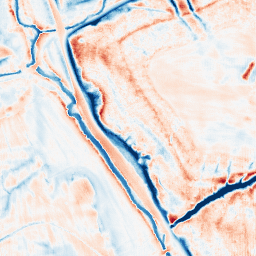
Category: trend_removal
Decomposition family: local_polynomial
Decomposition parameters: window_size: 21
degree: 3
Upsampling method: fft_zeropad
Upsampling parameters: scale: 8
Upsampling scale: 8